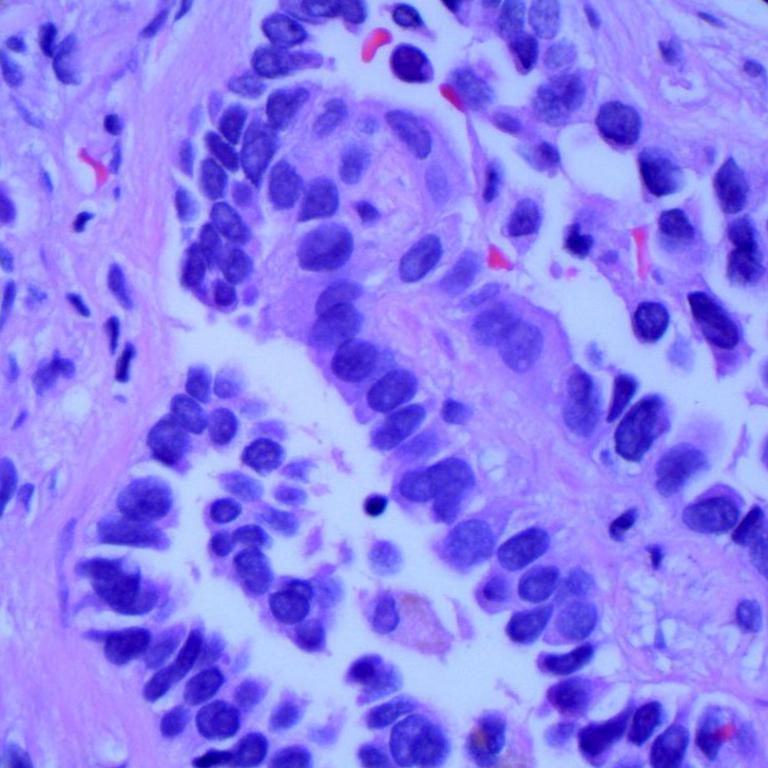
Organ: lung
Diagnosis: adenocarcinomas